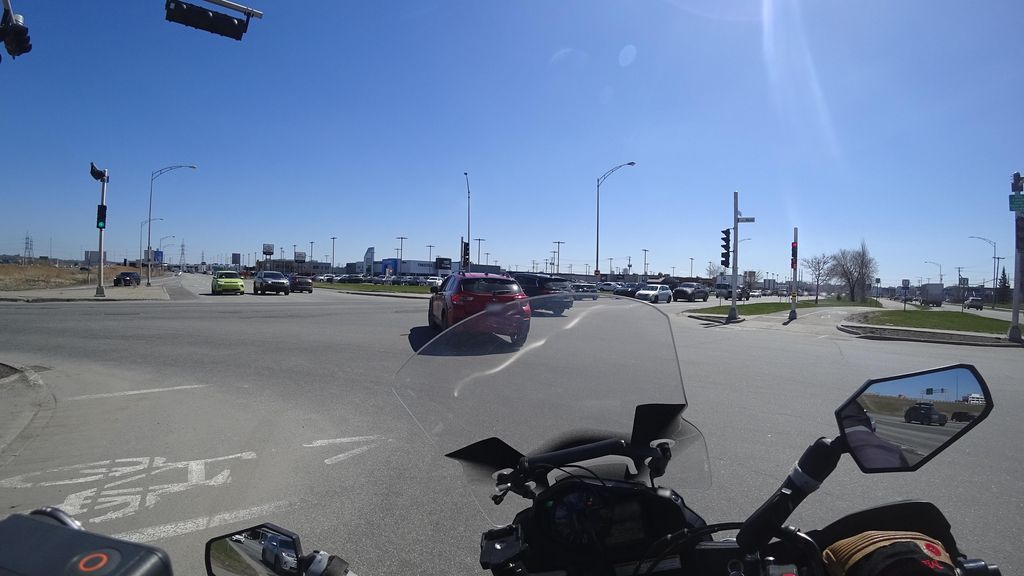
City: quebec_city